Question: I have 3 rows in one table or 8 rows in one table. I want Report viewer always display 6 rows on every printed page. I found this on the web but it doesn't work with my case
'''
if Remainder (RecordNumber, 6) = 0 then true else false
'''
This only break after each 6 rows, but doesn't display 6 rows on printed page with case only 3 rows in on a table.(3 rows + 3 blank rows)
Example:

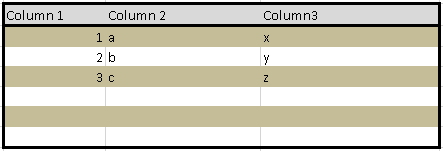
Answer: Found a way to cheat using the report footers (if you use groups you'll need to do this using group footers):
First add 5 report footers:

Then style these as per your detail rows (making sure Footer A, C and E are styled the same as your EVEN rows!):

Set the suppression formulas as below:
'''
Footer A : Remainder(RecordNumber, 6) >= 2 or
Remainder(RecordNumber, 6) = 0
Footer B : Remainder(RecordNumber, 6) >= 3 or
Remainder(RecordNumber, 6) = 0
Footer C : Remainder(RecordNumber, 6) >= 4 or
Remainder(RecordNumber, 6) = 0
Footer D : Remainder(RecordNumber, 6) >= 5 or
Remainder(RecordNumber, 6) = 0
Footer E : Remainder(RecordNumber, 6) = 0
'''
This should then work as you need, if you use the Report Footer on the report add another and make it report footer F.